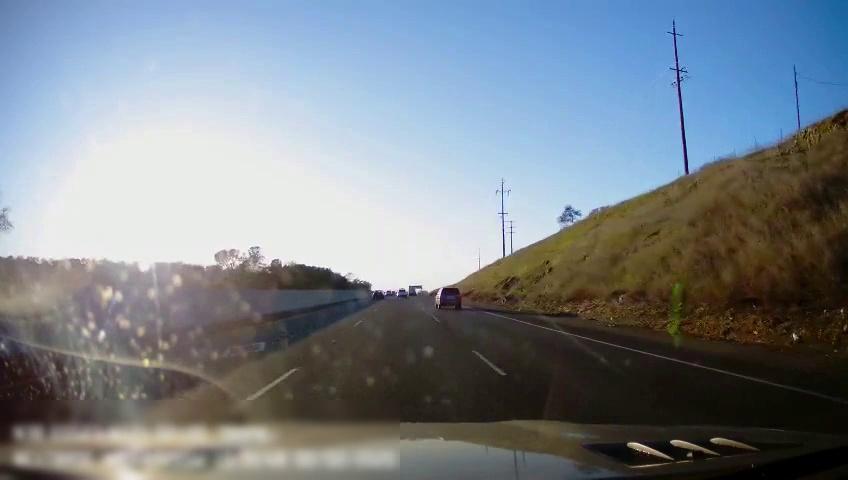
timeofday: Day
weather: Sunny
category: Drivable Space
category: Vehicles | Car
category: Vehicles | Car
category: Vehicles | SUV
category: Vehicles | Other LV
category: Lanes | Alternate Lane
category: Lanes | Current Lane
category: Lanes | Current Lane
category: Lanes | Alternate Lane